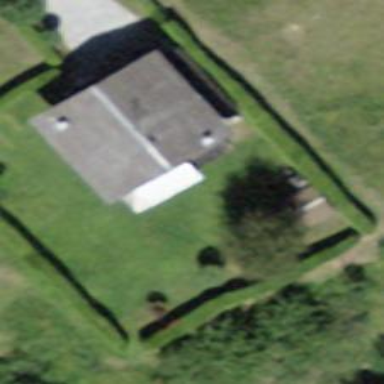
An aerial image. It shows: Simple house.